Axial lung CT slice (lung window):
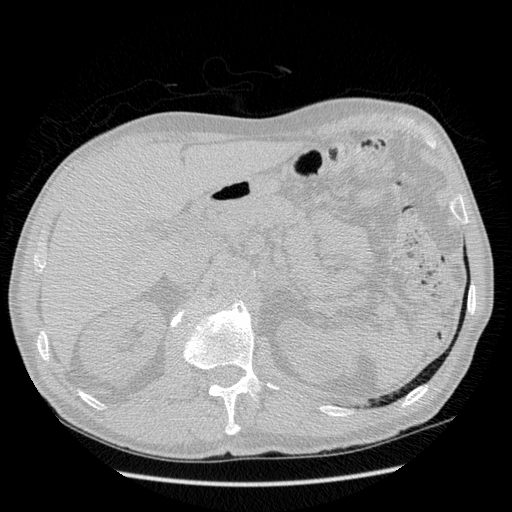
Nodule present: no